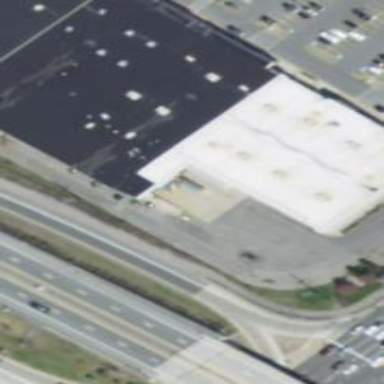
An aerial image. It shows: Building.